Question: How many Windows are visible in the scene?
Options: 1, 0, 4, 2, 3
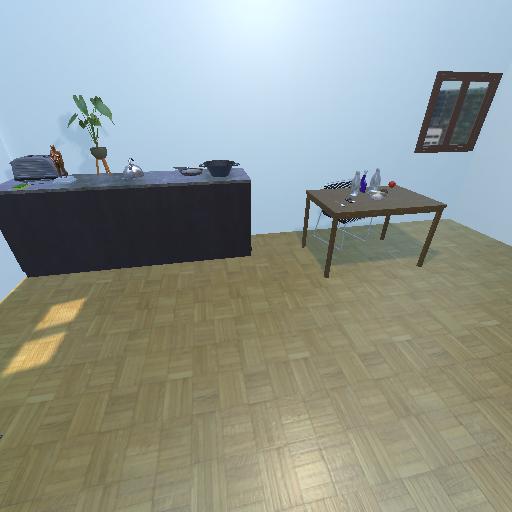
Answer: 1